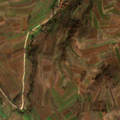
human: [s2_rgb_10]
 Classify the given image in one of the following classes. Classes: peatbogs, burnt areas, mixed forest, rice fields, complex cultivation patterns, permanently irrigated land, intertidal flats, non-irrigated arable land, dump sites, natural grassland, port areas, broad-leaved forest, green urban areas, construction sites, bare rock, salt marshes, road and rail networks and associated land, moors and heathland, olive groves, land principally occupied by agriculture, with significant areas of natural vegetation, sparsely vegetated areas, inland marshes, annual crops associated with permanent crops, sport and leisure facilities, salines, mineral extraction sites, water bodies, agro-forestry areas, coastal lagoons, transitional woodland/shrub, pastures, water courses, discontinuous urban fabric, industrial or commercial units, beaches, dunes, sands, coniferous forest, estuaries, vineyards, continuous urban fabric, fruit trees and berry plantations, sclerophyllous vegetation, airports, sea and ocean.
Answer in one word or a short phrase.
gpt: discontinuous urban fabric, non-irrigated arable land, pastures, land principally occupied by agriculture, with significant areas of natural vegetation, water courses